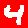
Digit: 4